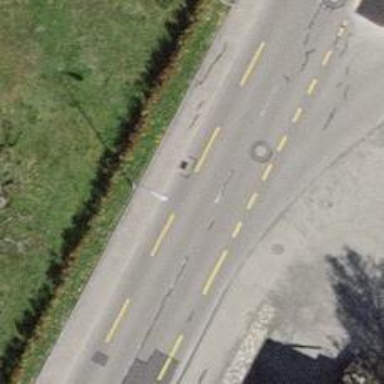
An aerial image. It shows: Tertiary road with asphalt surface and cycle lane.